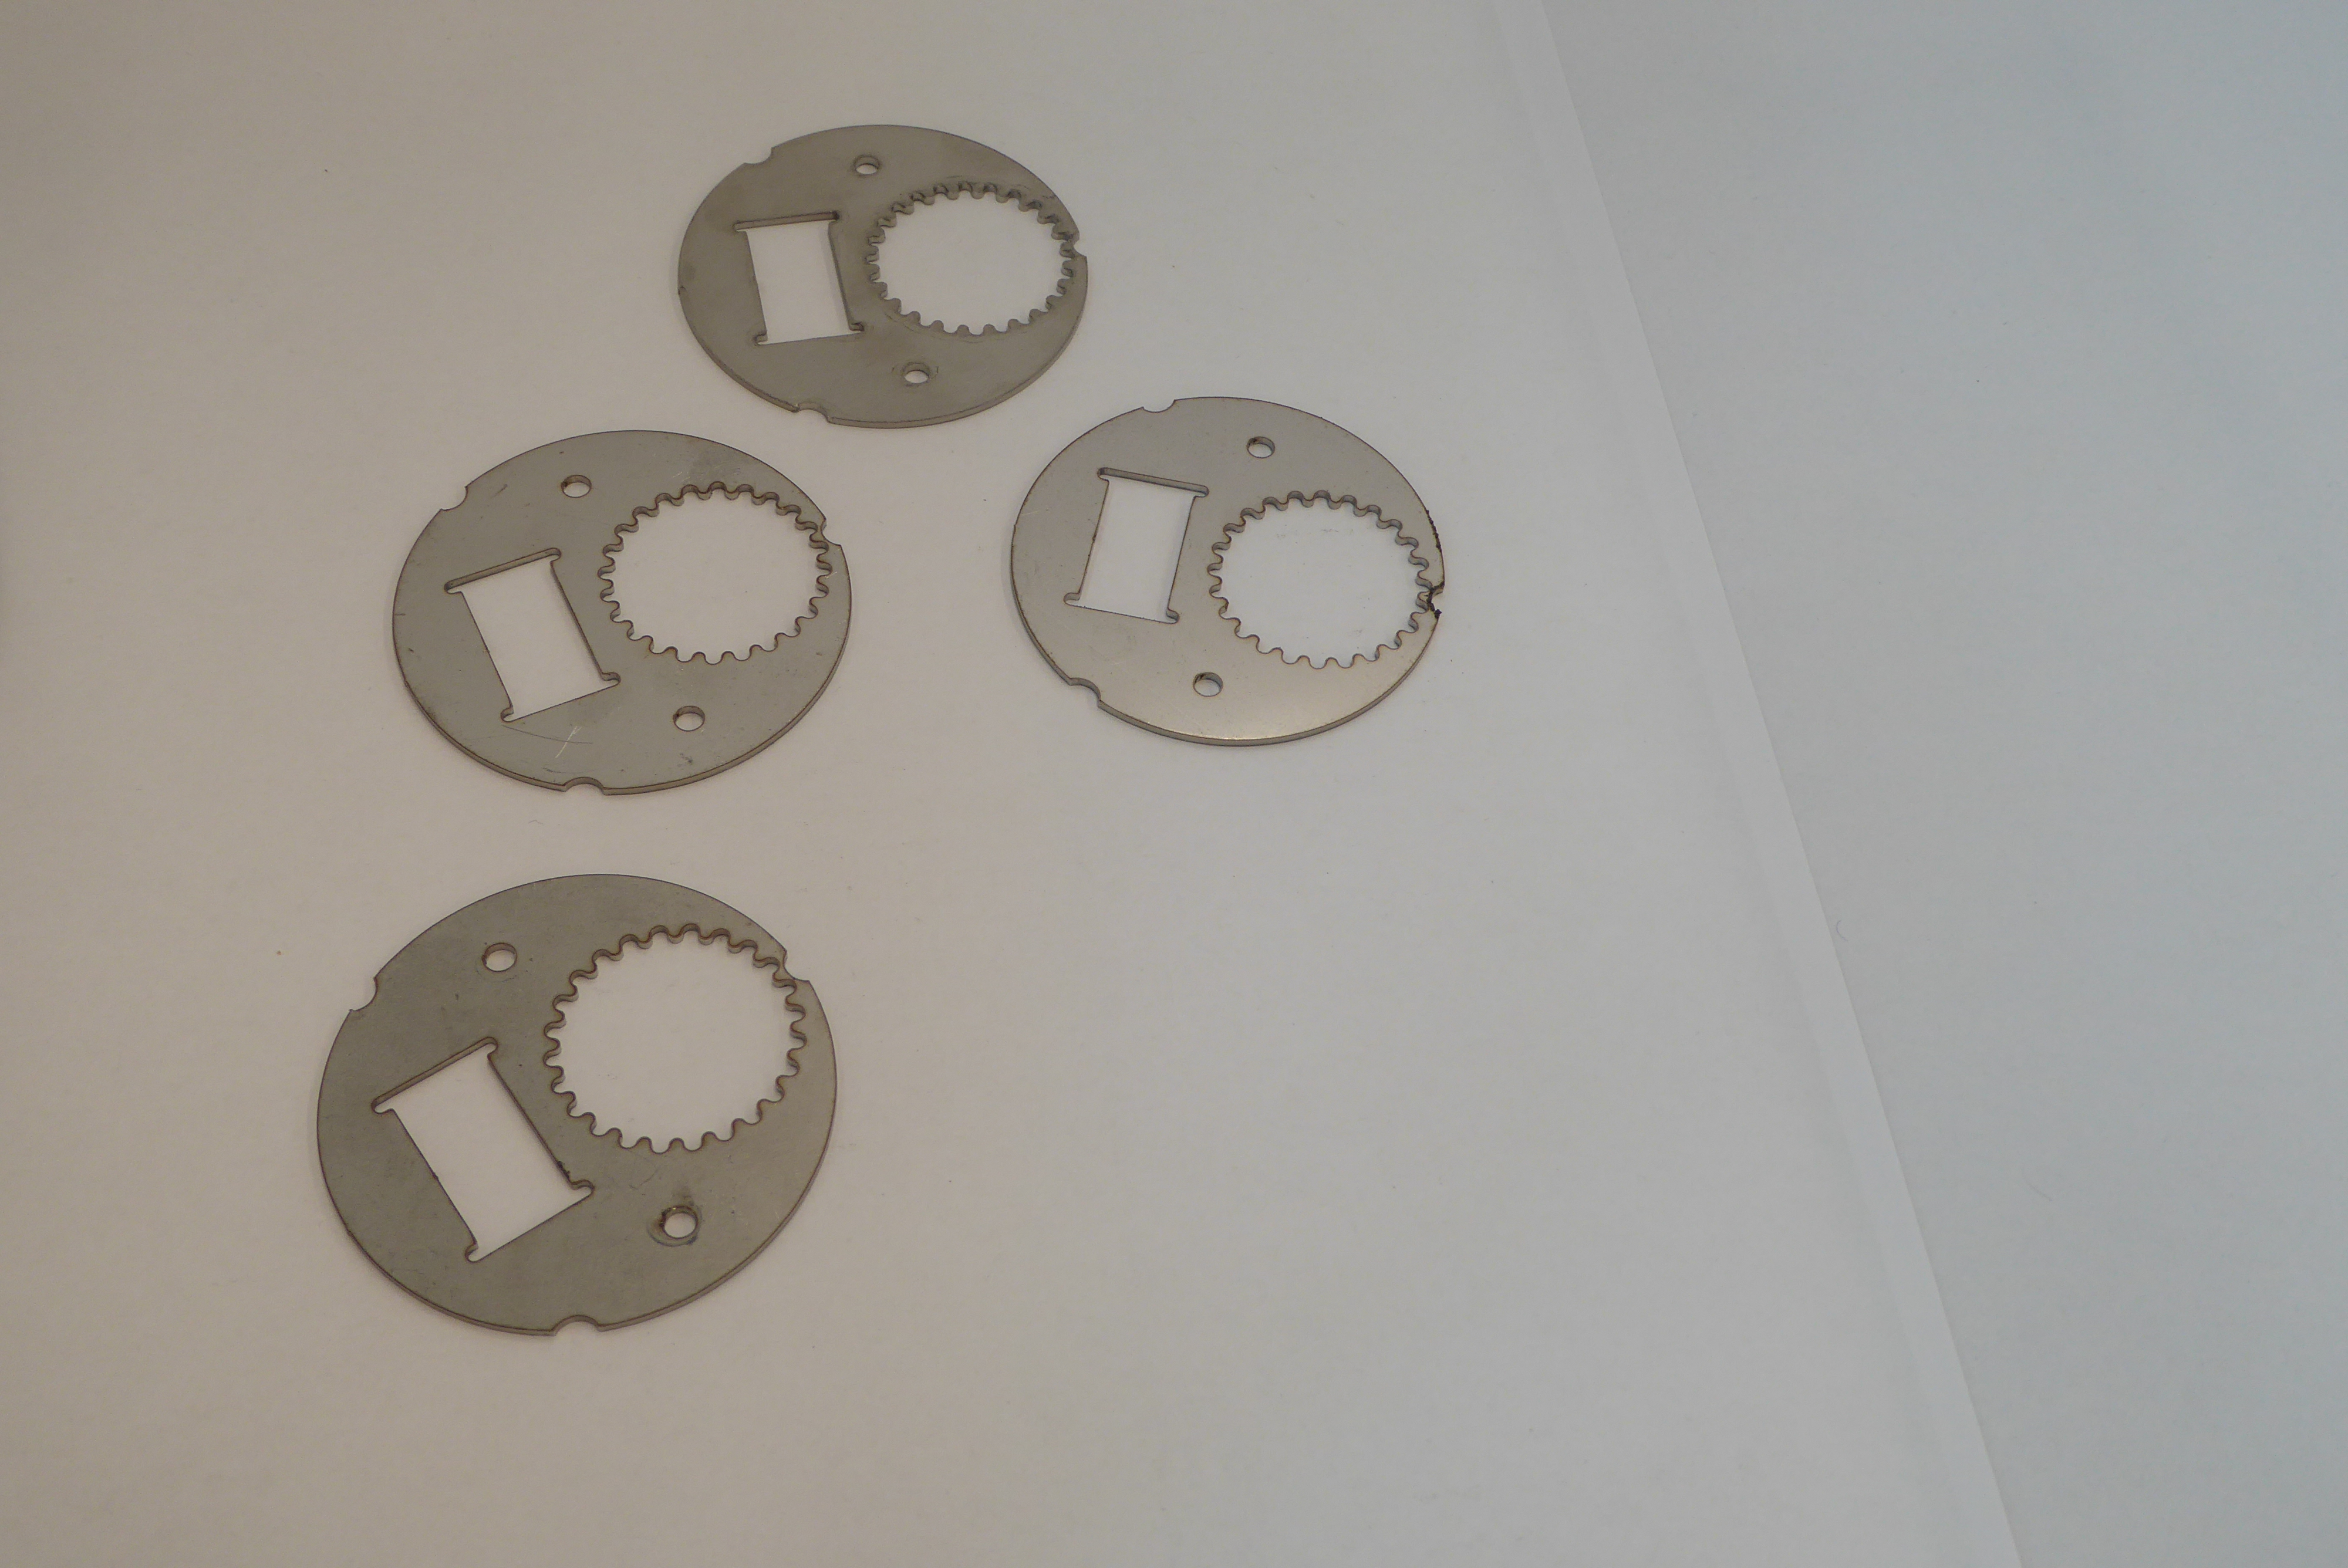
Label: Bottle Opener - Inlay